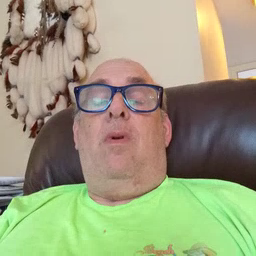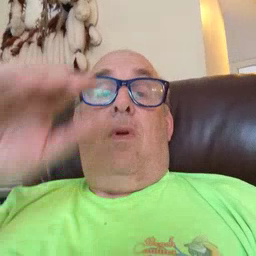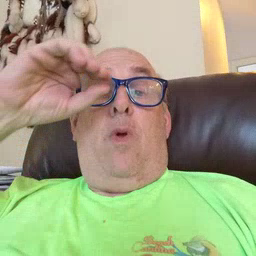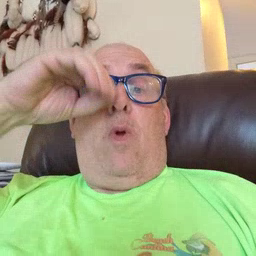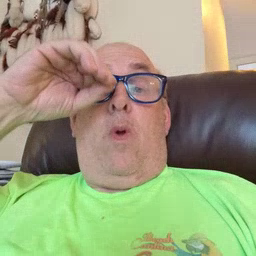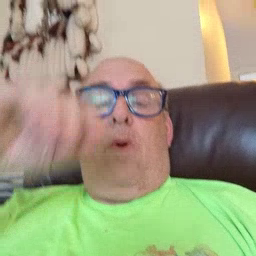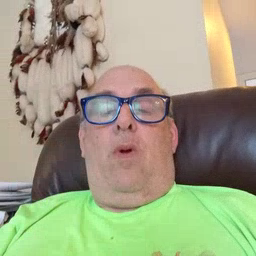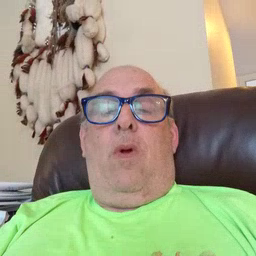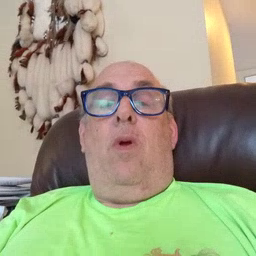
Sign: owl